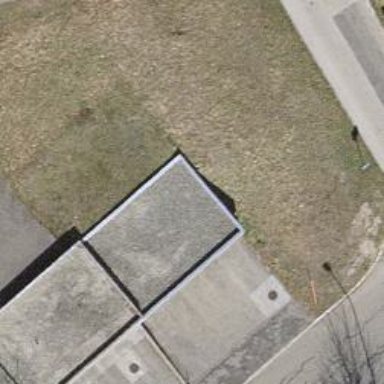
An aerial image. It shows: Group of garages.